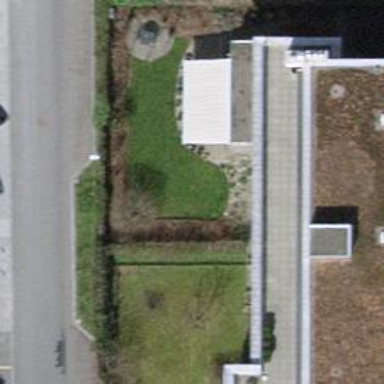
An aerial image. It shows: Hedge acting as barrier.